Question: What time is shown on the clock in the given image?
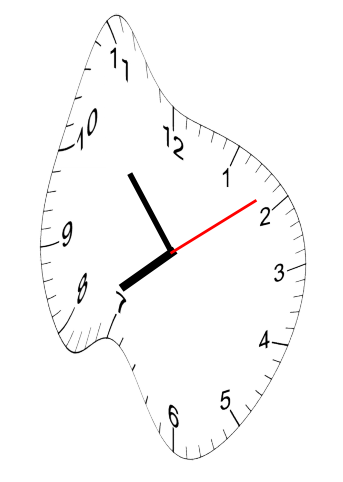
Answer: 07:53:09